Question: Following <URL>.
However, when I export the picture in pdf format, the quality is kind of disappointing; spurious white lines appear in the top right corner :(
Do you have a solution?

---
'''
library(gplots)
f <- function(S1, S2, theta)
{
num <- (S1^(-theta) + S2^(-theta) - 1)^(-1 / theta)
denom <- S1 * S2
return(num / denom)
}
S1 <- S2 <- seq(0.05, 0.95, 0.01)
z <- outer(S1, S2, FUN=f, theta=2/3)
levels=seq(1.1, 8, length.out=25)
windows(5,5)
par(mgp=c(2, 0.5, 0))
plot(NA,
xlim=rev(c(0, 1)), xlab=expression(S<URL>, xaxt="n",
ylim=rev(c(0, 1)), ylab="", yaxt="n",
frame=FALSE)
mtext(text=bquote(S<URL>
axis(1, c(1, 0), label=TRUE, tcl=-0.5)
axis(1, seq(1, 0, -0.25), label=FALSE, tcl=-0.25)
axis(2, c(1, 0), label=TRUE, tcl=-0.5)
axis(2, seq(1, 0, -0.25), label=FALSE, tcl=-0.25)
par(mgp=c(3, 1, 0))
.filled.contour(x=S1, y=S2, z=z,
levels=levels,
col=colorpanel(length(levels), "gray95", "gray20", "black"))
'''
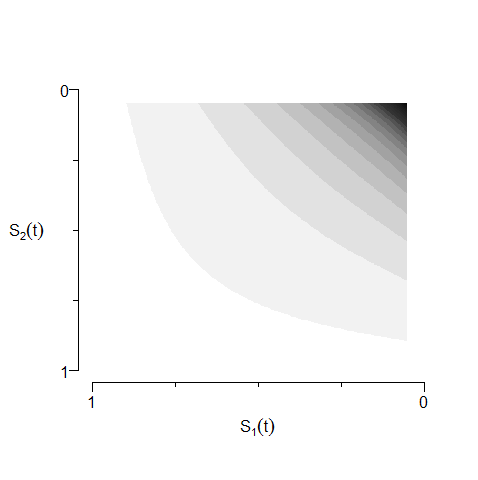
Answer: Try using the 'pdf()' function directly rather than using 'windows()' first and then exporting.
If that doesn't work, it may be due to your pdf viewer. See the <URL> on why there are unwanted borders, lines or grid-like artifacts when viewing a plot saved to a PS or PDF file.